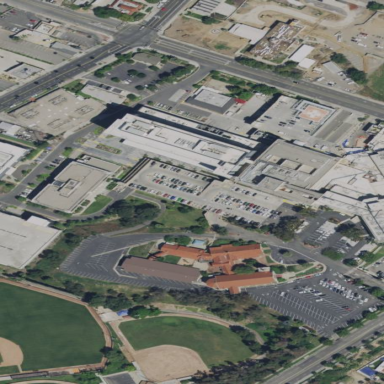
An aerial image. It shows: Hospital providing healthcare services.